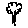
Label: tree